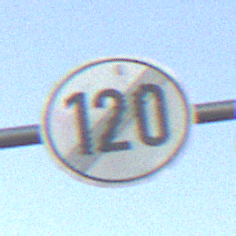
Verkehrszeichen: EndeGeschwindigkeit120
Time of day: SunriseSunset
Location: Outdoor (RoadRail)
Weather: Clear
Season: NotSpecified
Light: Natural